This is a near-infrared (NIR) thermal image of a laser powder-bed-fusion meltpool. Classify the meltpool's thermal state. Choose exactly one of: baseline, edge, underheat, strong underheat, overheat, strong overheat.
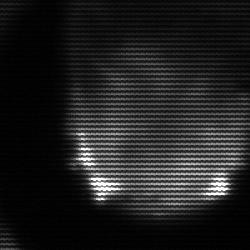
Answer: edge